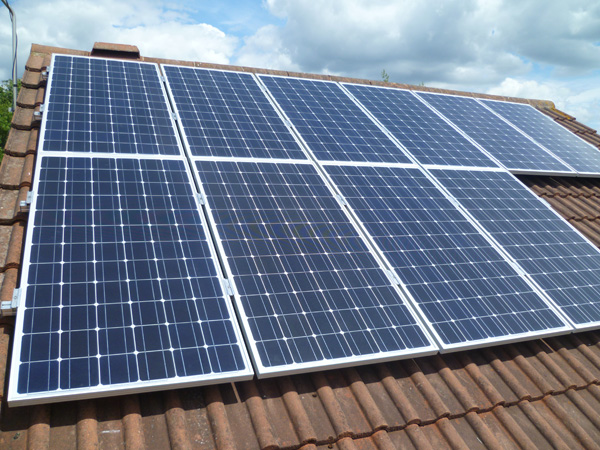
Label: Clean